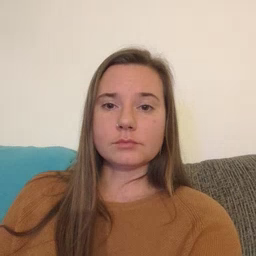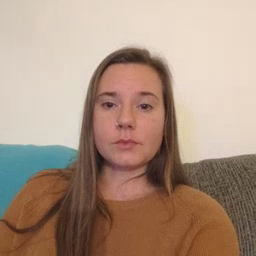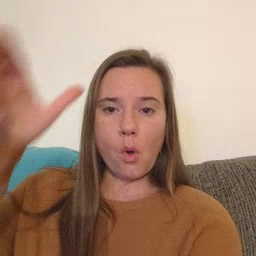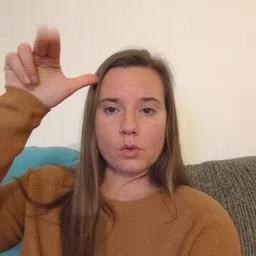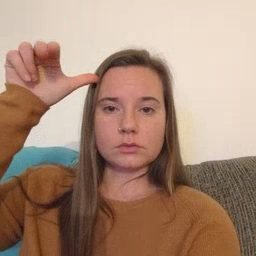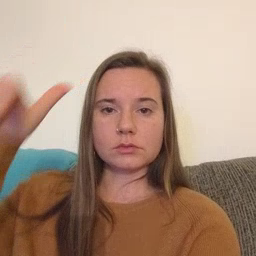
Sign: horse